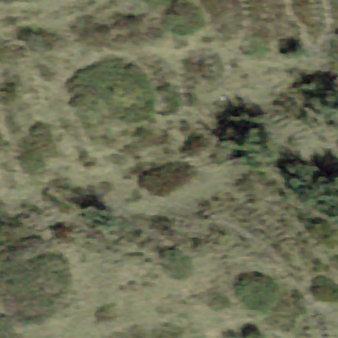
Label: other